Question: My problem is that Intellisense does not provide complete auto suggest for the columns that I have in my tables .
Here is an example:

As you can see on SSMS it does give me auto suggest for my tables, but does not for columns. I have read couple articles about solving some Intellisense issues, but nothing helped. Here is things I tried described in this article: <URL>
Any suggestions would be greatly appreciated, thank you for your time!
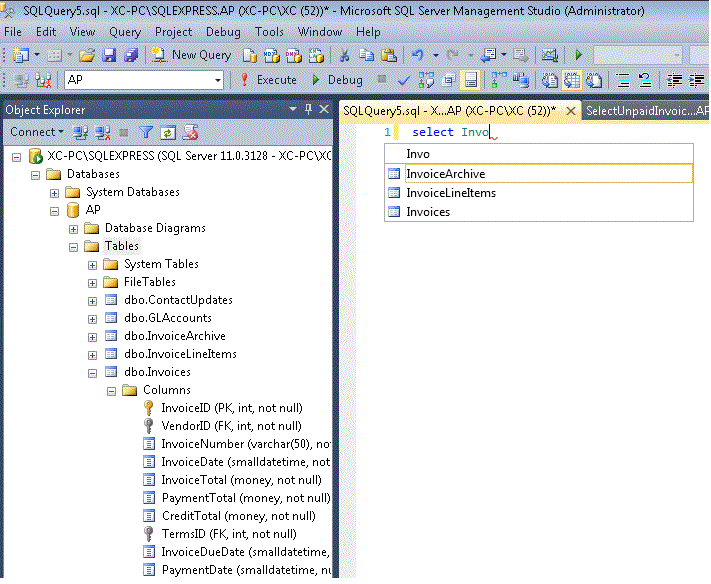
Answer: IntelliSense can't predict which table you're going to select from, and will wait until you have at least one table in the FROM clause, and probably only until you specify an 'alias.' before populating the columns in the case of a join or other multi-table query.
There's a good reason for this. Imagine if you have 'CustomerID' or 'InvoiceID' in 20 different tables in your database. Should it list this 20 times? Which one should you pick? Do you really want the columns in your entire database in a drop-down list? In a lot of scenarios this will be a list. And not pretty either, in things like SharePoint, NAV Dynamics, etc.
If you're not happy with the way the native IntelliSense works, there are 3rd party tools that might do what you want, but I'm not sure what you want will actually help you work any better.